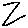
Label: zigzag